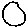
Label: circle